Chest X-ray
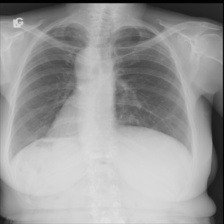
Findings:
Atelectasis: positive
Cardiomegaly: negative
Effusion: negative
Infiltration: negative
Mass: negative
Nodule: negative
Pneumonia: negative
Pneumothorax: negative
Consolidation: negative
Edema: negative
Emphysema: negative
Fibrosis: negative
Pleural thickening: negative
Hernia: negative